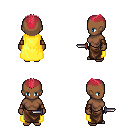
a pixel art fantasy rpg character, female body template, human, dark skin, yellow cape, robe skirt, ruby red short mohawk hairstyle, leather bracers, dagger, four views (front, back, left, right), 2x2 character sprite sheet, small pixel art, hard edges, no anti-aliasing